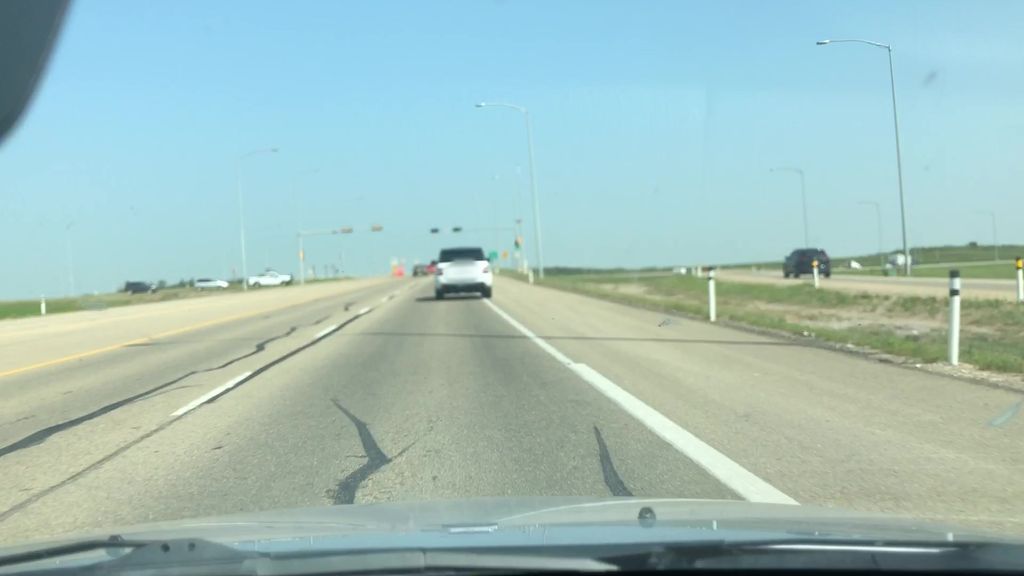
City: edmonton